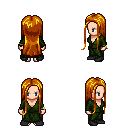
a pixel art fantasy rpg character, female body template, human, light skin, green robe, robe skirt, dark blonde extra-long hairstyle, bracelets, black shoes, four views (front, back, left, right), 2x2 character sprite sheet, small pixel art, hard edges, no anti-aliasing